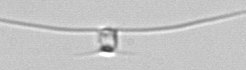
Label: Chaetoceros_danicus